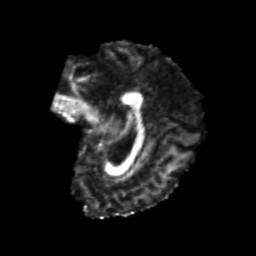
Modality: FA
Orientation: sagittal
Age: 24
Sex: female
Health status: healthy
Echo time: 0.074 s